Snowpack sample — Buffalo Mountain, Silverthorne, Colorado, USA (2/22/26, 2:02 PM MST)
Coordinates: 39.622, -106.113
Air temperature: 33 °F
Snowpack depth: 63 cm
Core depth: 40 cm
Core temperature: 26.6 °F
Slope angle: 11°, slope face: 116°
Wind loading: low
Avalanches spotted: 0
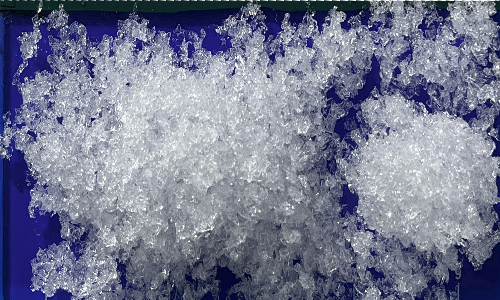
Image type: core
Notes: In a firebreak similar to site 1, minimal wind loading with no spotted avalanches (not many faces in view though)